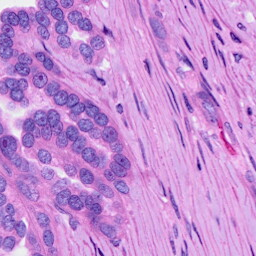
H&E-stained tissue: Ovarian